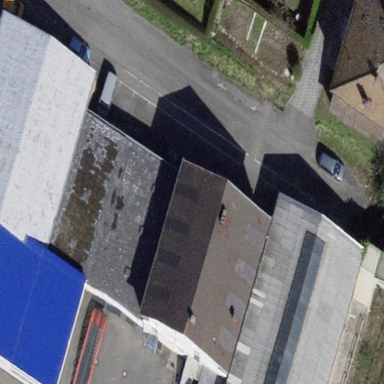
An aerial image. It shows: Industrial building.